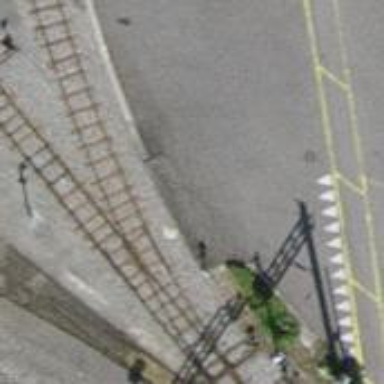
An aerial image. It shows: Narrow-gauge railway with single track running through yard. The railway is electrified with contact line.